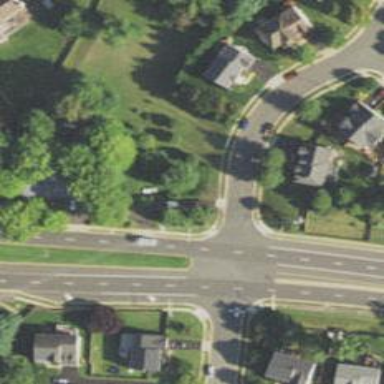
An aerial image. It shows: Unmarked crossing on footway.